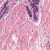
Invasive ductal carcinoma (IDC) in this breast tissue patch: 0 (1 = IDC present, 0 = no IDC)